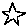
Label: star